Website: walmart
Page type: billing-address
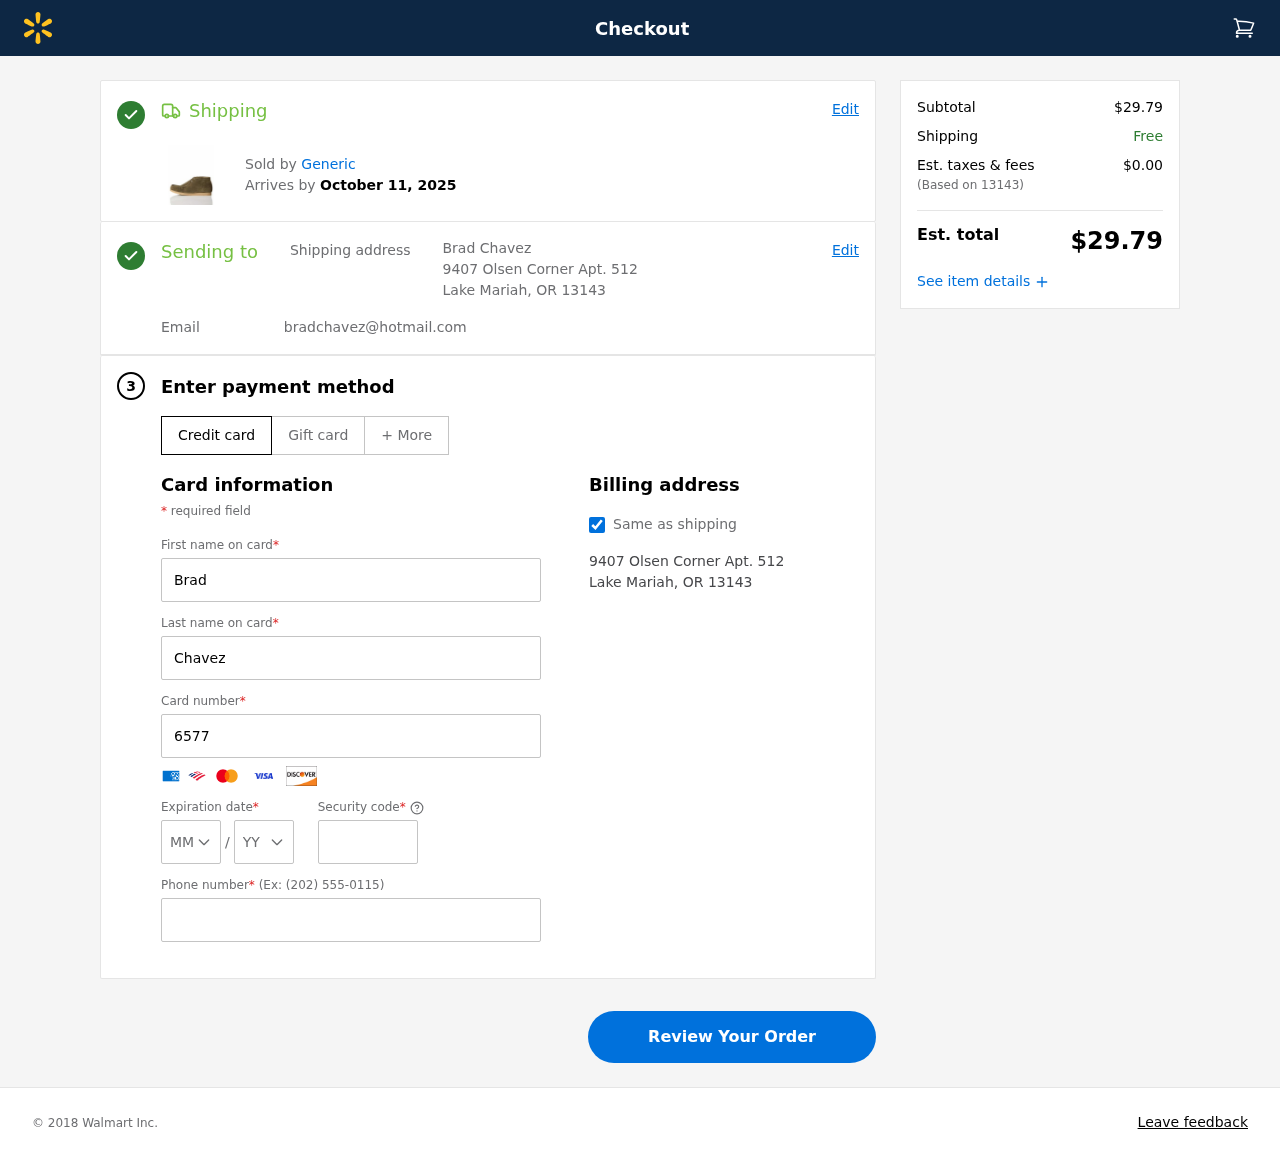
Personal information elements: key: PII_CARD_CVV
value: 162
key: PII_CARD_EXPIRY_MONTH
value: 11
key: PII_CARD_EXPIRY_YEAR
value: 28
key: PII_CARD_NUMBER
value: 6577 9519 2898 3117
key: PII_CITY_STATE_ZIP
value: Lake Mariah, OR 13143
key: PII_EMAIL
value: bradchavez@hotmail.com
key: PII_FIRSTNAME
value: Brad
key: PII_FULLNAME
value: Brad Chavez
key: PII_LASTNAME
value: Chavez
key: PII_PHONE
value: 5907845245
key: PII_POSTCODE
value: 13143
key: PII_STREET
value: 9407 Olsen Corner Apt. 512
Product elements: key: PRODUCT1_BRAND
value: Generic
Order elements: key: ORDER_DELIVERY_DATE
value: October 11, 2025
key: ORDER_SUBTOTAL
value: $29.79
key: ORDER_TAX
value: $0.00
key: ORDER_TOTAL
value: $29.79